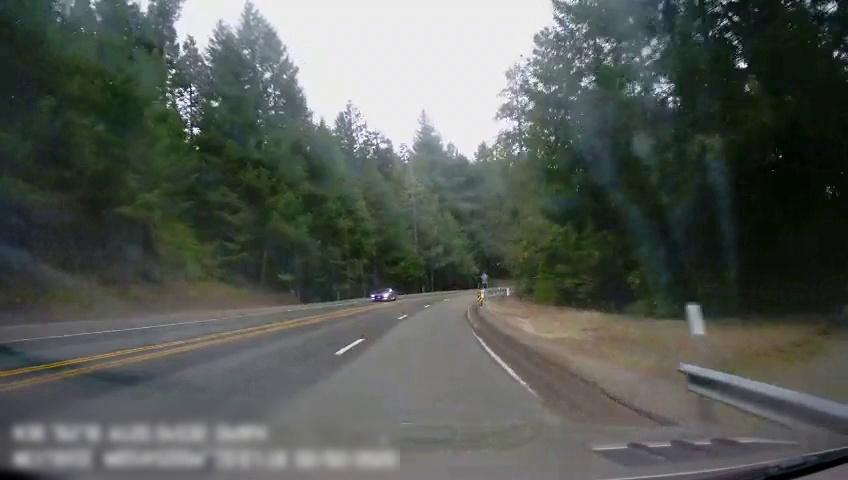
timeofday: Day
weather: Cloudy
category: Drivable Space
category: Vehicles | Car
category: Lanes | Opposite Lane
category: Lanes | Opposite Lane
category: Lanes | Alternate Lane
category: Lanes | Current Lane
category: Lanes | Current Lane